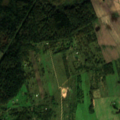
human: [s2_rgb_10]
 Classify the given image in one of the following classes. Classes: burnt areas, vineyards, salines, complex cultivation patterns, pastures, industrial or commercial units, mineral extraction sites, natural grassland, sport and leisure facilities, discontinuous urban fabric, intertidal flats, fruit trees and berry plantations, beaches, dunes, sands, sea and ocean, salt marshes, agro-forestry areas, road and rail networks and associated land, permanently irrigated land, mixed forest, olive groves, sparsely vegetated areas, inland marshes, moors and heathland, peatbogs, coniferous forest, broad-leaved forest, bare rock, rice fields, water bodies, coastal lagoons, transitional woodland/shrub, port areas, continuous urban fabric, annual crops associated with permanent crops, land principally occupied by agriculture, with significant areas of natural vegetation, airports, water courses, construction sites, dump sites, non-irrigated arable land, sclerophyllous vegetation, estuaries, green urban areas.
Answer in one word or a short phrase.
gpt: non-irrigated arable land, complex cultivation patterns, land principally occupied by agriculture, with significant areas of natural vegetation, broad-leaved forest, transitional woodland/shrub